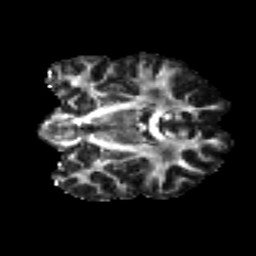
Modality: FA
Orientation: coronal
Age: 28
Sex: male
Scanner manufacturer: ge
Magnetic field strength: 3 T
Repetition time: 7.8 s
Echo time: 0.0616 s